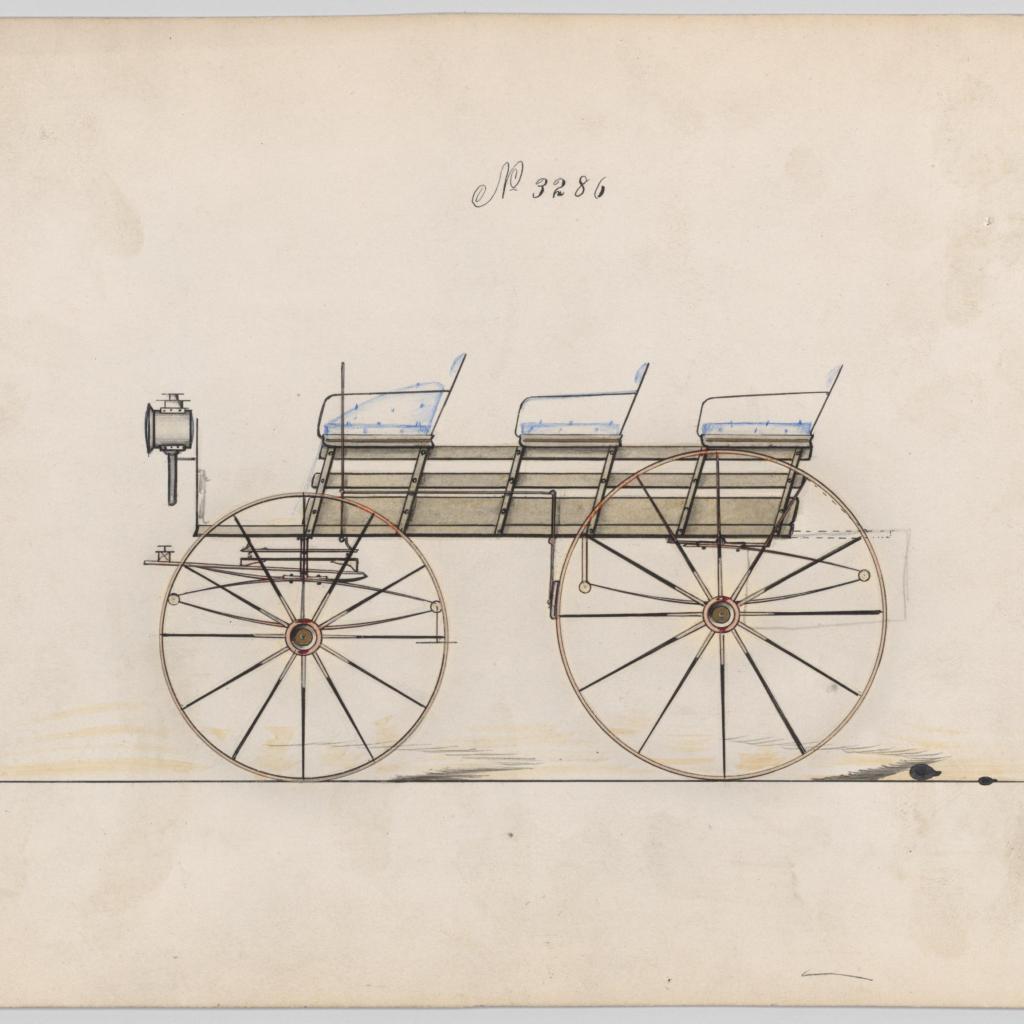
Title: Design for 6 seat Phaeton, no. 3286
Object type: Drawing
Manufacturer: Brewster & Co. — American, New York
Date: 1876
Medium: Graphite, pen and black ink, watercolor and gouache with gum arabic
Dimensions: Sheet: 6 1/4 x 9 1/4 in. (15.9 x 23.5 cm)
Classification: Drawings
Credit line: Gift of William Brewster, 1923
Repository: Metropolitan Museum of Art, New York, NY